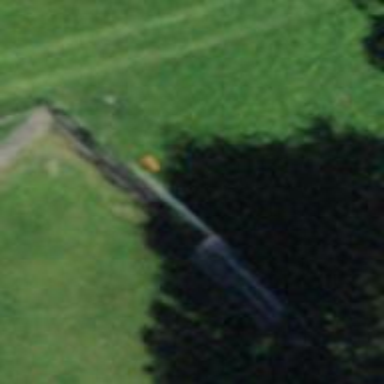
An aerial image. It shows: Pole supporting pipeline marker with roof cover.